高三 · 计数
已知随机变量 $X$ 的分布列如下, 则 $p=$

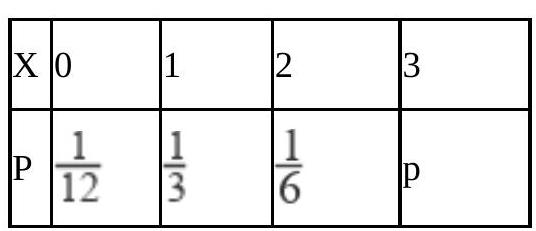
A. $\frac{1}{12}$
B. $\frac{1}{6}$
C. $\frac{1}{3}$
D. $\frac{5}{12}$
答案: D
解析: 答案: D

【解析】 由题意可得 $\frac{1}{12}+\frac{1}{3}+\frac{1}{6}+p=1$, 则 $p=\frac{5}{12}$.

故答案为: D